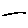
Label: line